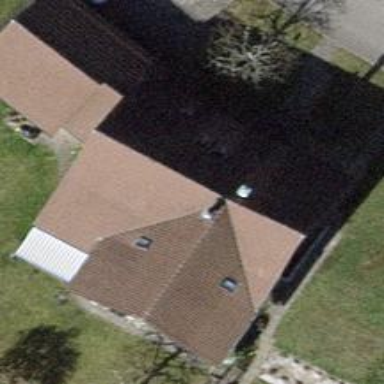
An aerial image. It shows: Detached building with gabled roof.